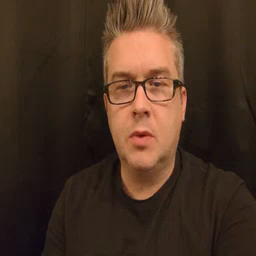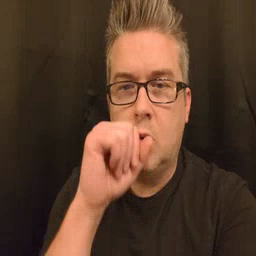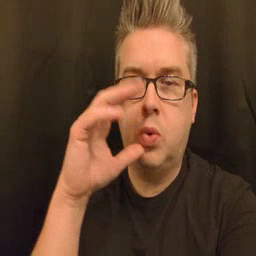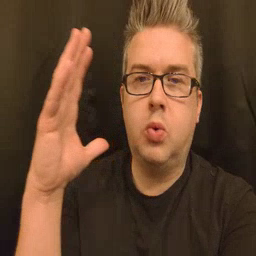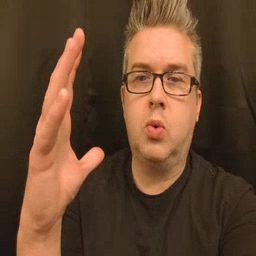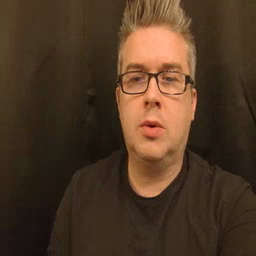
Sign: balloon